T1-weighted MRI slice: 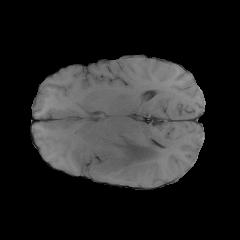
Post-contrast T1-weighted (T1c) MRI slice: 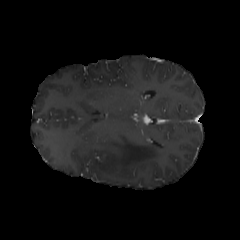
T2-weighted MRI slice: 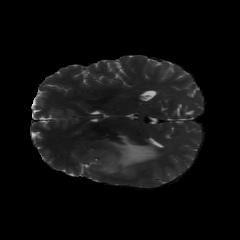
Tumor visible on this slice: yes